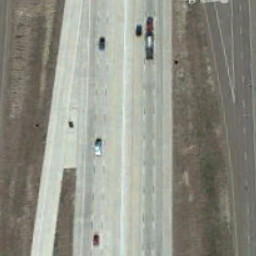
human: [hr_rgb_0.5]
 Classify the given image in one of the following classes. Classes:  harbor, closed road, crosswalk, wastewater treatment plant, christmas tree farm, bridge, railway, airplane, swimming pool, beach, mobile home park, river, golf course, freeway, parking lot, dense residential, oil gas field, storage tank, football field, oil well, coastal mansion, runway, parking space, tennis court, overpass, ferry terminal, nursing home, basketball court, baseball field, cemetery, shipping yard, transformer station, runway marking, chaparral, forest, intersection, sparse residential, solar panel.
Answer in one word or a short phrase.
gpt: freeway